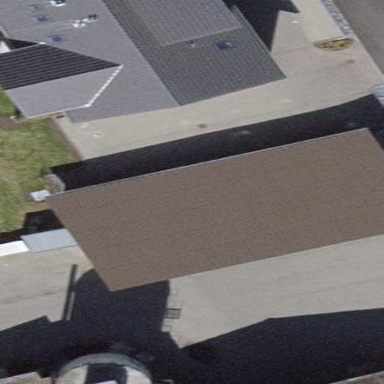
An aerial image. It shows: Carport building.